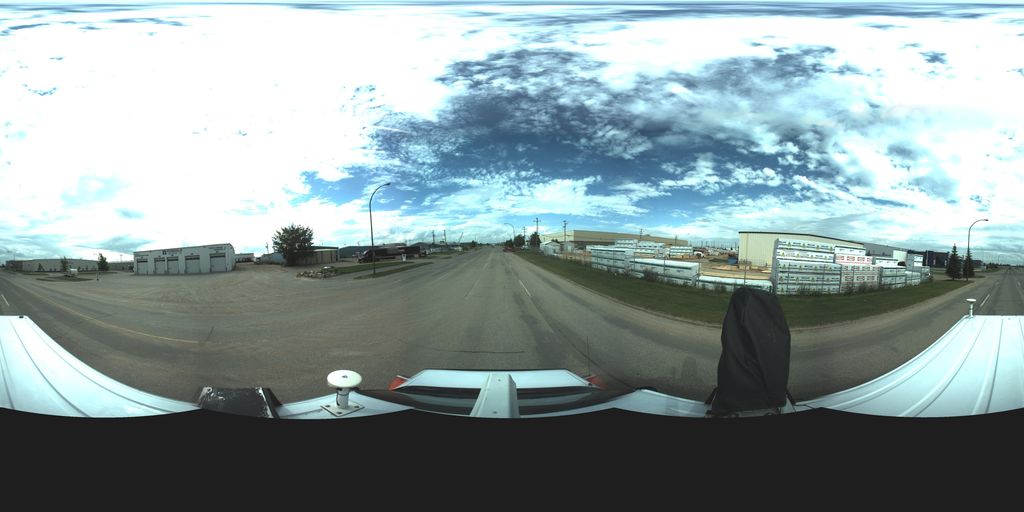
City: saskatoon